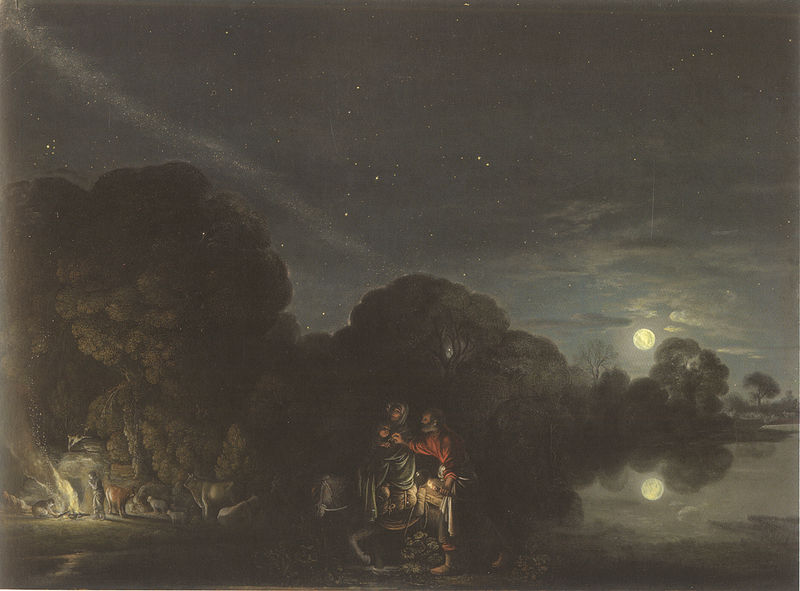
Titel: Die Flucht nach Ägypten
Künstler: Adam Elsheimer
Institution: München, Bayrische Staatsgemäldesammlungen
Schlagwörter: dunkel, feuer, himmel, mann, wasser, wolken, bäume, grün, landschaft, menschen, frau, licht, nacht, schwarz, rot, tiere, spiegelung, rauch, familie, esel, reiten, düster, kuh, schwanger, mond, mondschein, sterne, jesus, maria, schafe, ochse, josef, vollmond, geburt, ägypten, flucht nach ägypten, lagerfeuer, rnacht